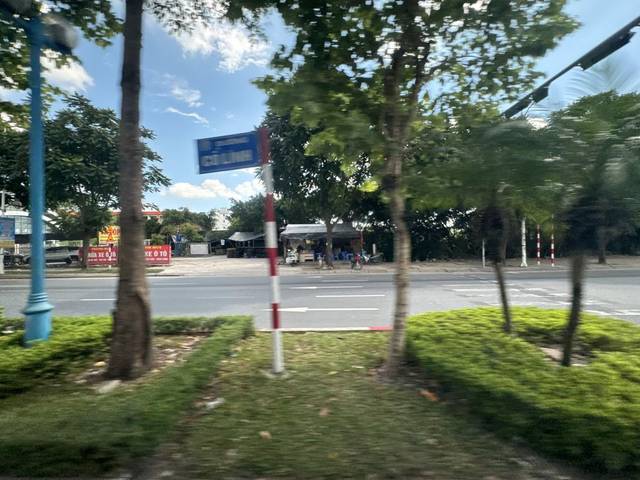
Region: Vietnam
Coordinates: 21.018, 105.913